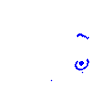
Particle: electron